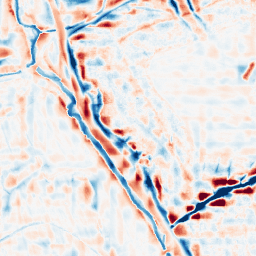
Category: wavelet
Decomposition family: wavelet_reverse_biorthogonal
Decomposition parameters: wavelet: rbio1.3
level: 4
Upsampling method: sinc_hamming
Upsampling parameters: scale: 2
kernel_size: 16
Upsampling scale: 2